Question: I have a large(>100,000) single column floating point time-series data. I want to find structural changes within the data with respect to time( in my case index). In-order to do that, I am using R strucchange package. But I'm getting error. I expect to generate the following kind of plot with my dataset

Here is the code which I'm using:
'''
data = read.csv("tst1.csv", header = FALSE)
library(strucchange)
## fit, visualize and test OLS-based CUSUM test
## with a Cramer-von Mises functional
ocus <- efp(data ~ 1, type = "OLS-CUSUM")
sctest(ocus, functional = "meanL2")
## estimate breakpoints
bp <- breakpoints(data ~1)
summary(bp)
plot.ts(data)
lines(bp)
lines(fitted(bp, type = "mean"), col = 2)
'''
---
I'm getting following error messages:
'''
Loading required package: zoo
Attaching package: 'zoo'
The following objects are masked from 'package:base':
as.Date, as.Date.numeric
Loading required package: sandwich
Error in model.frame.default(formula, data = data) :
invalid type (list) for variable 'data'
Calls: efp -> model.frame -> model.frame.default
Execution halted
'''
---
My data tst1.csv looks like:
'''
0.6
0.78
0.54
0.96
0.43
1.43
1.03
0.83
0.68
3.23
3.09
2.87
...
'''
---
Any help is much more appreciated.
Thanks
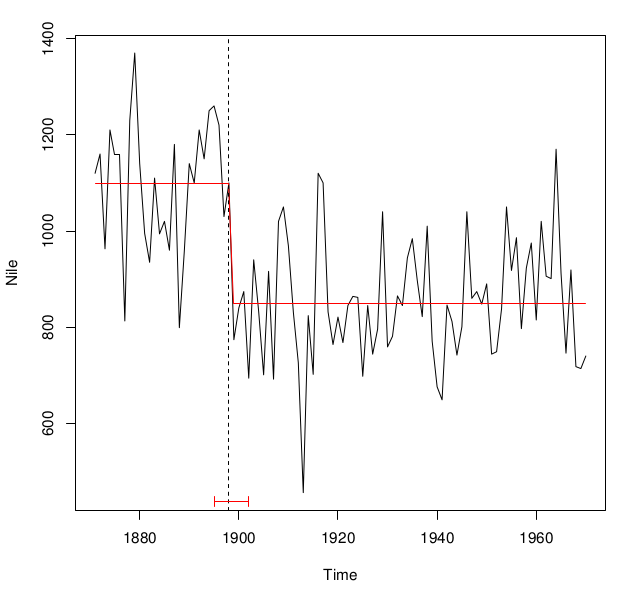
Answer: That is because data is a data frame. In order to put it in the formula correctly, try this:
'''
ocus <- efp(V1 ~ 1, data=data,type = "OLS-CUSUM")
'''